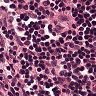
Metastatic tissue present: no